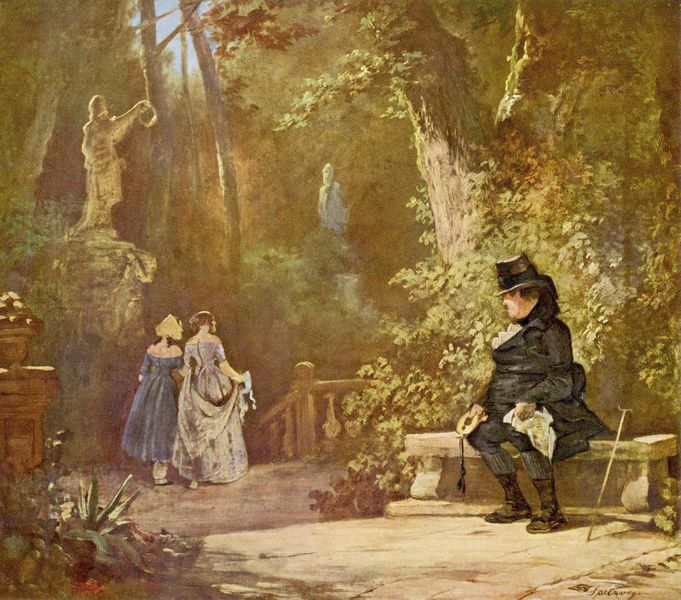
Titel: Der Witwer
Künstler: Carl Spitzweg
Standort: München
Institution: Neue Pinakothek
Schlagwörter: baum, blau, blätter, dunkel, felsen, gemälde, himmel, körper, mann, schatten, umhang, weiß, wolken, baumstämme, bäume, frauen, gelb, grün, landschaft, menschen, mädchen, sitzen, äste, blumen, braun, damen, frau, hell, holz, hut, kleid, kleider, licht, männer, schwarz, straße, blüten, gras, park, schal, schloss, tuch, weg, wolke, zaun, beige, haube, rock, zylinder, anzug, hemd, jacke, kappe, mütze, arm, arme, barock, falten, kleidung, mensch, sockel, spitze, stein, steine, herr, signatur, ast, baumstamm, natur, brücke, büsche, gebüsch, gehen, pfad, sonne, sträucher, tücher, personen, spitzen, blatt, person, pflanzen, schulter, wald, stock, garten, skulptur, statue, vase, sommer, ruhe, gehstock, stab, fels, rast, spazieren, bank, figuren, beobachter, treppe, blue, hat, palace, stairs, steps, women, bench, black, dress, dresses, falte, girls, green, ladies, old, painting, seat, seated, sit, sitting, woman, oil painting, geländer, palme, railing, plastik, plinthe, podest, rüsche, rüschen, zeigen, stola, strümpfe, spitzweg, alter, balustrade, spaziergang, denkmal, spazierstock, stiefel, hauben, biedermeier, taschentuch, wood, statuen, schultertuch, unterhose, man, sky, stone, tree, rinde, gehstab, trees, agave, rine, suit, spaziergänger, forest, light, garden, path, plants, basis, steinboden, shawl, blätterdach, color, bonnet, gamaschen, walking, boots, curls, steinplatten, sculpture, bridge, steinbank, marble, sunlight, fraune, schals, leaves, gartenanlage, courtyard, walk, statues, watch, lustwandeln, lieblich, cane, handkerchief, galant, lichtdurchflutet, parkbank, cactus, top hat, empire, spaziergängerinnen, stick, rest, rail, woods, cylinder, dandy, genießer, nachsicht, hankerchief, tissue, witwer, steinbak ohne lehne, seated man, drees, lüstling, widow, three figures, flirting, 'stairs, two women walking away from a seated man, man with walking stick, bucolic setting, satuary in park, statuary in garden, bloomers, promemnade, satutue, bonnect